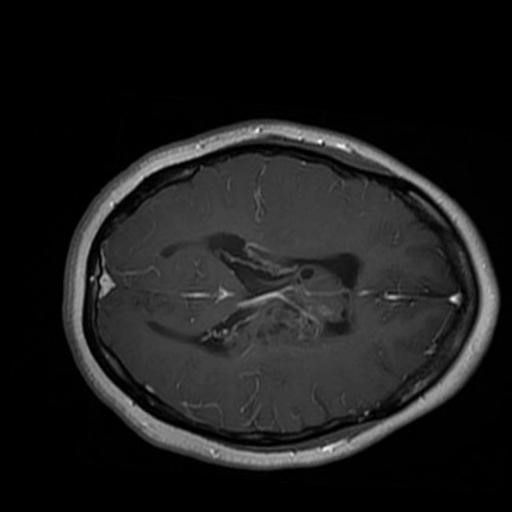
Label: brain_glioma